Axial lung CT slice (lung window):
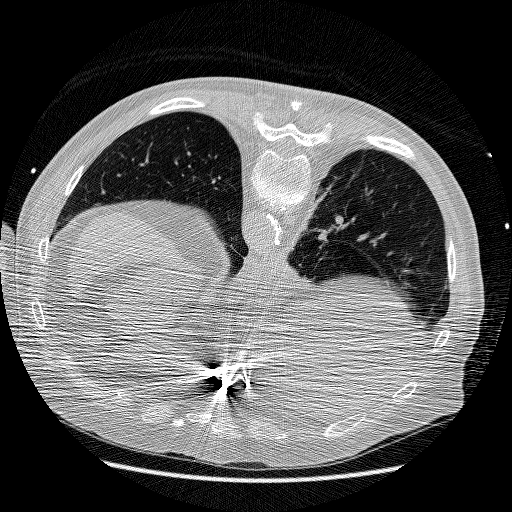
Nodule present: no